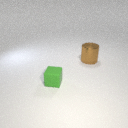
small green rubber cube in front of large brown metal cylinder